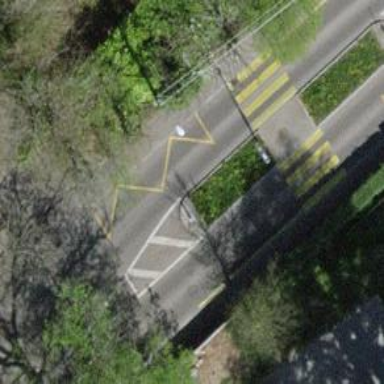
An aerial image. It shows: Bus stop equipped with public transport stop position.